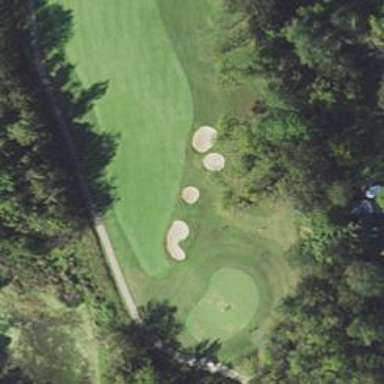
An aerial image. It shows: View of golf hole.